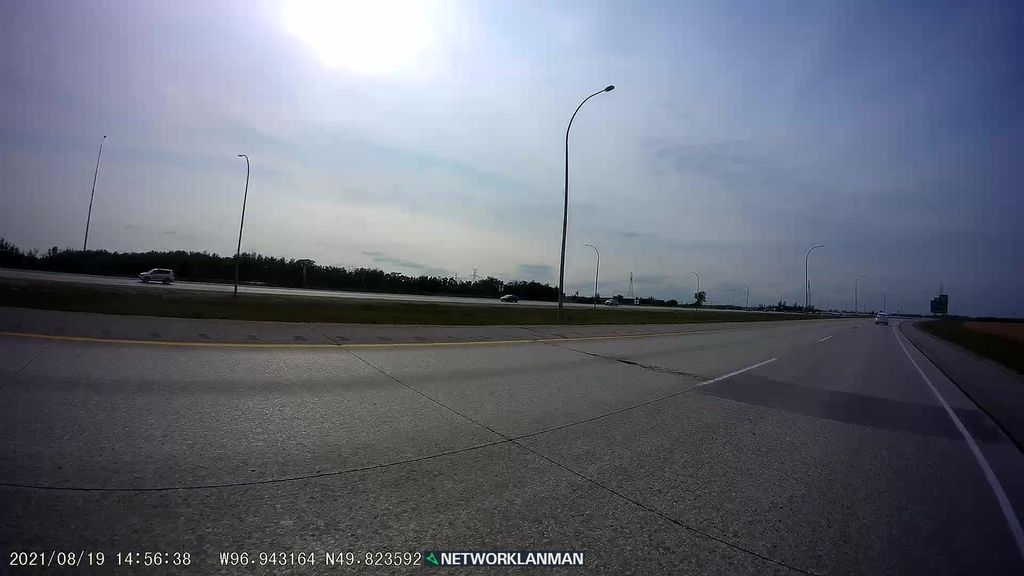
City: winnipeg